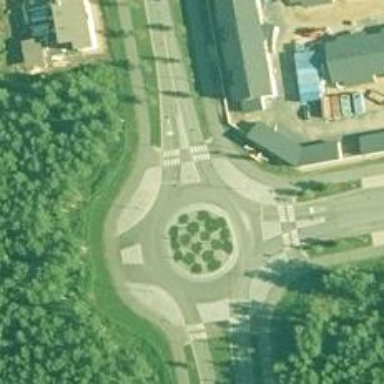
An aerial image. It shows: Tertiary road leading to roundabout junction.